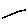
Label: line